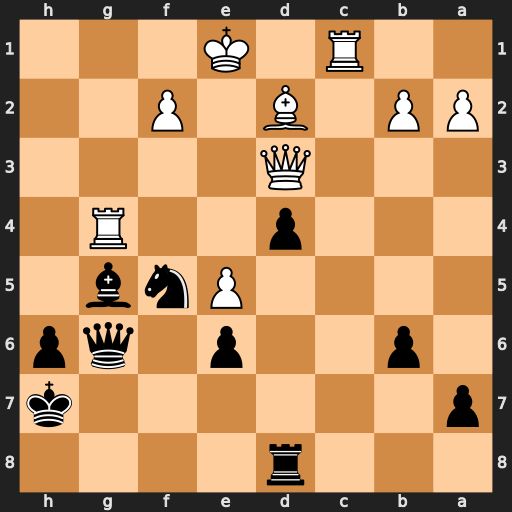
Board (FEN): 3r4/p6k/1p2p1qp/4Pnb1/3p2R1/3Q4/PP1B1P2/2R1K3
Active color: b
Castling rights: -
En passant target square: -
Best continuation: Bxd2+ Kxd2 Qxg4